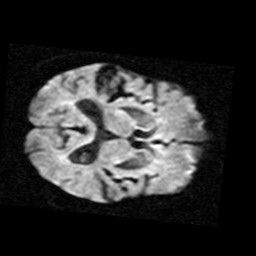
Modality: TRACE
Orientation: axial
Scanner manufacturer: siemens
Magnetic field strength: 1.5 T
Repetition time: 8.1 s
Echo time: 0.119 s